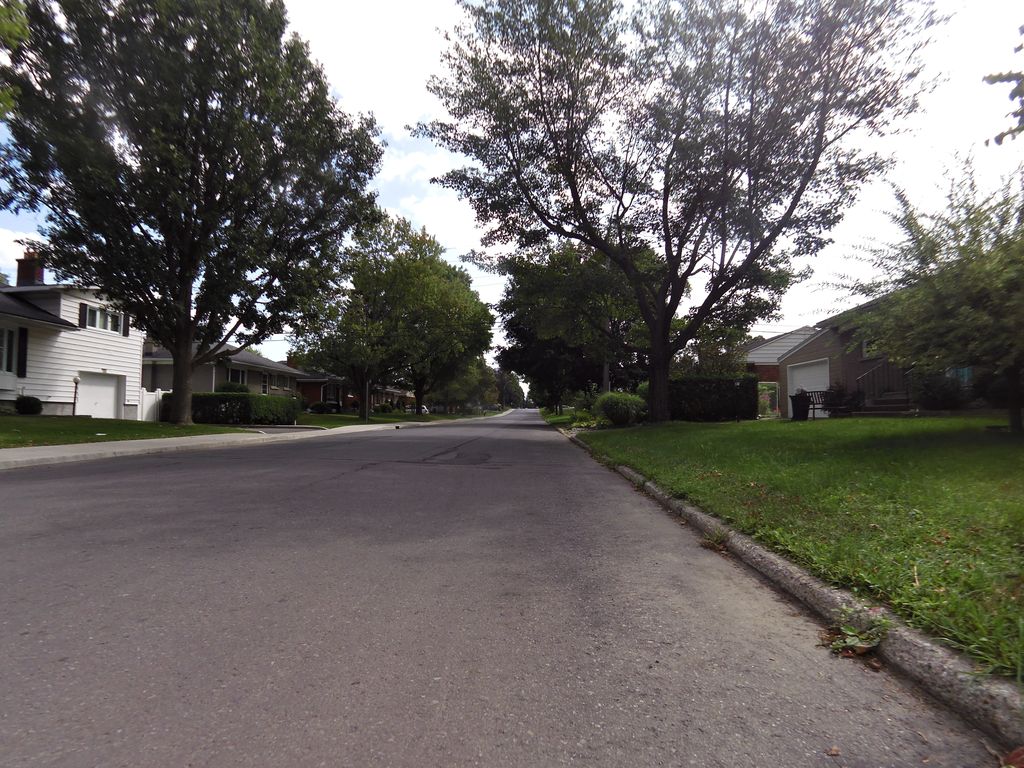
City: ottawa-gatineau